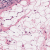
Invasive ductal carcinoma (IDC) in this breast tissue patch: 0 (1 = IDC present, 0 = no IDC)